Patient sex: M
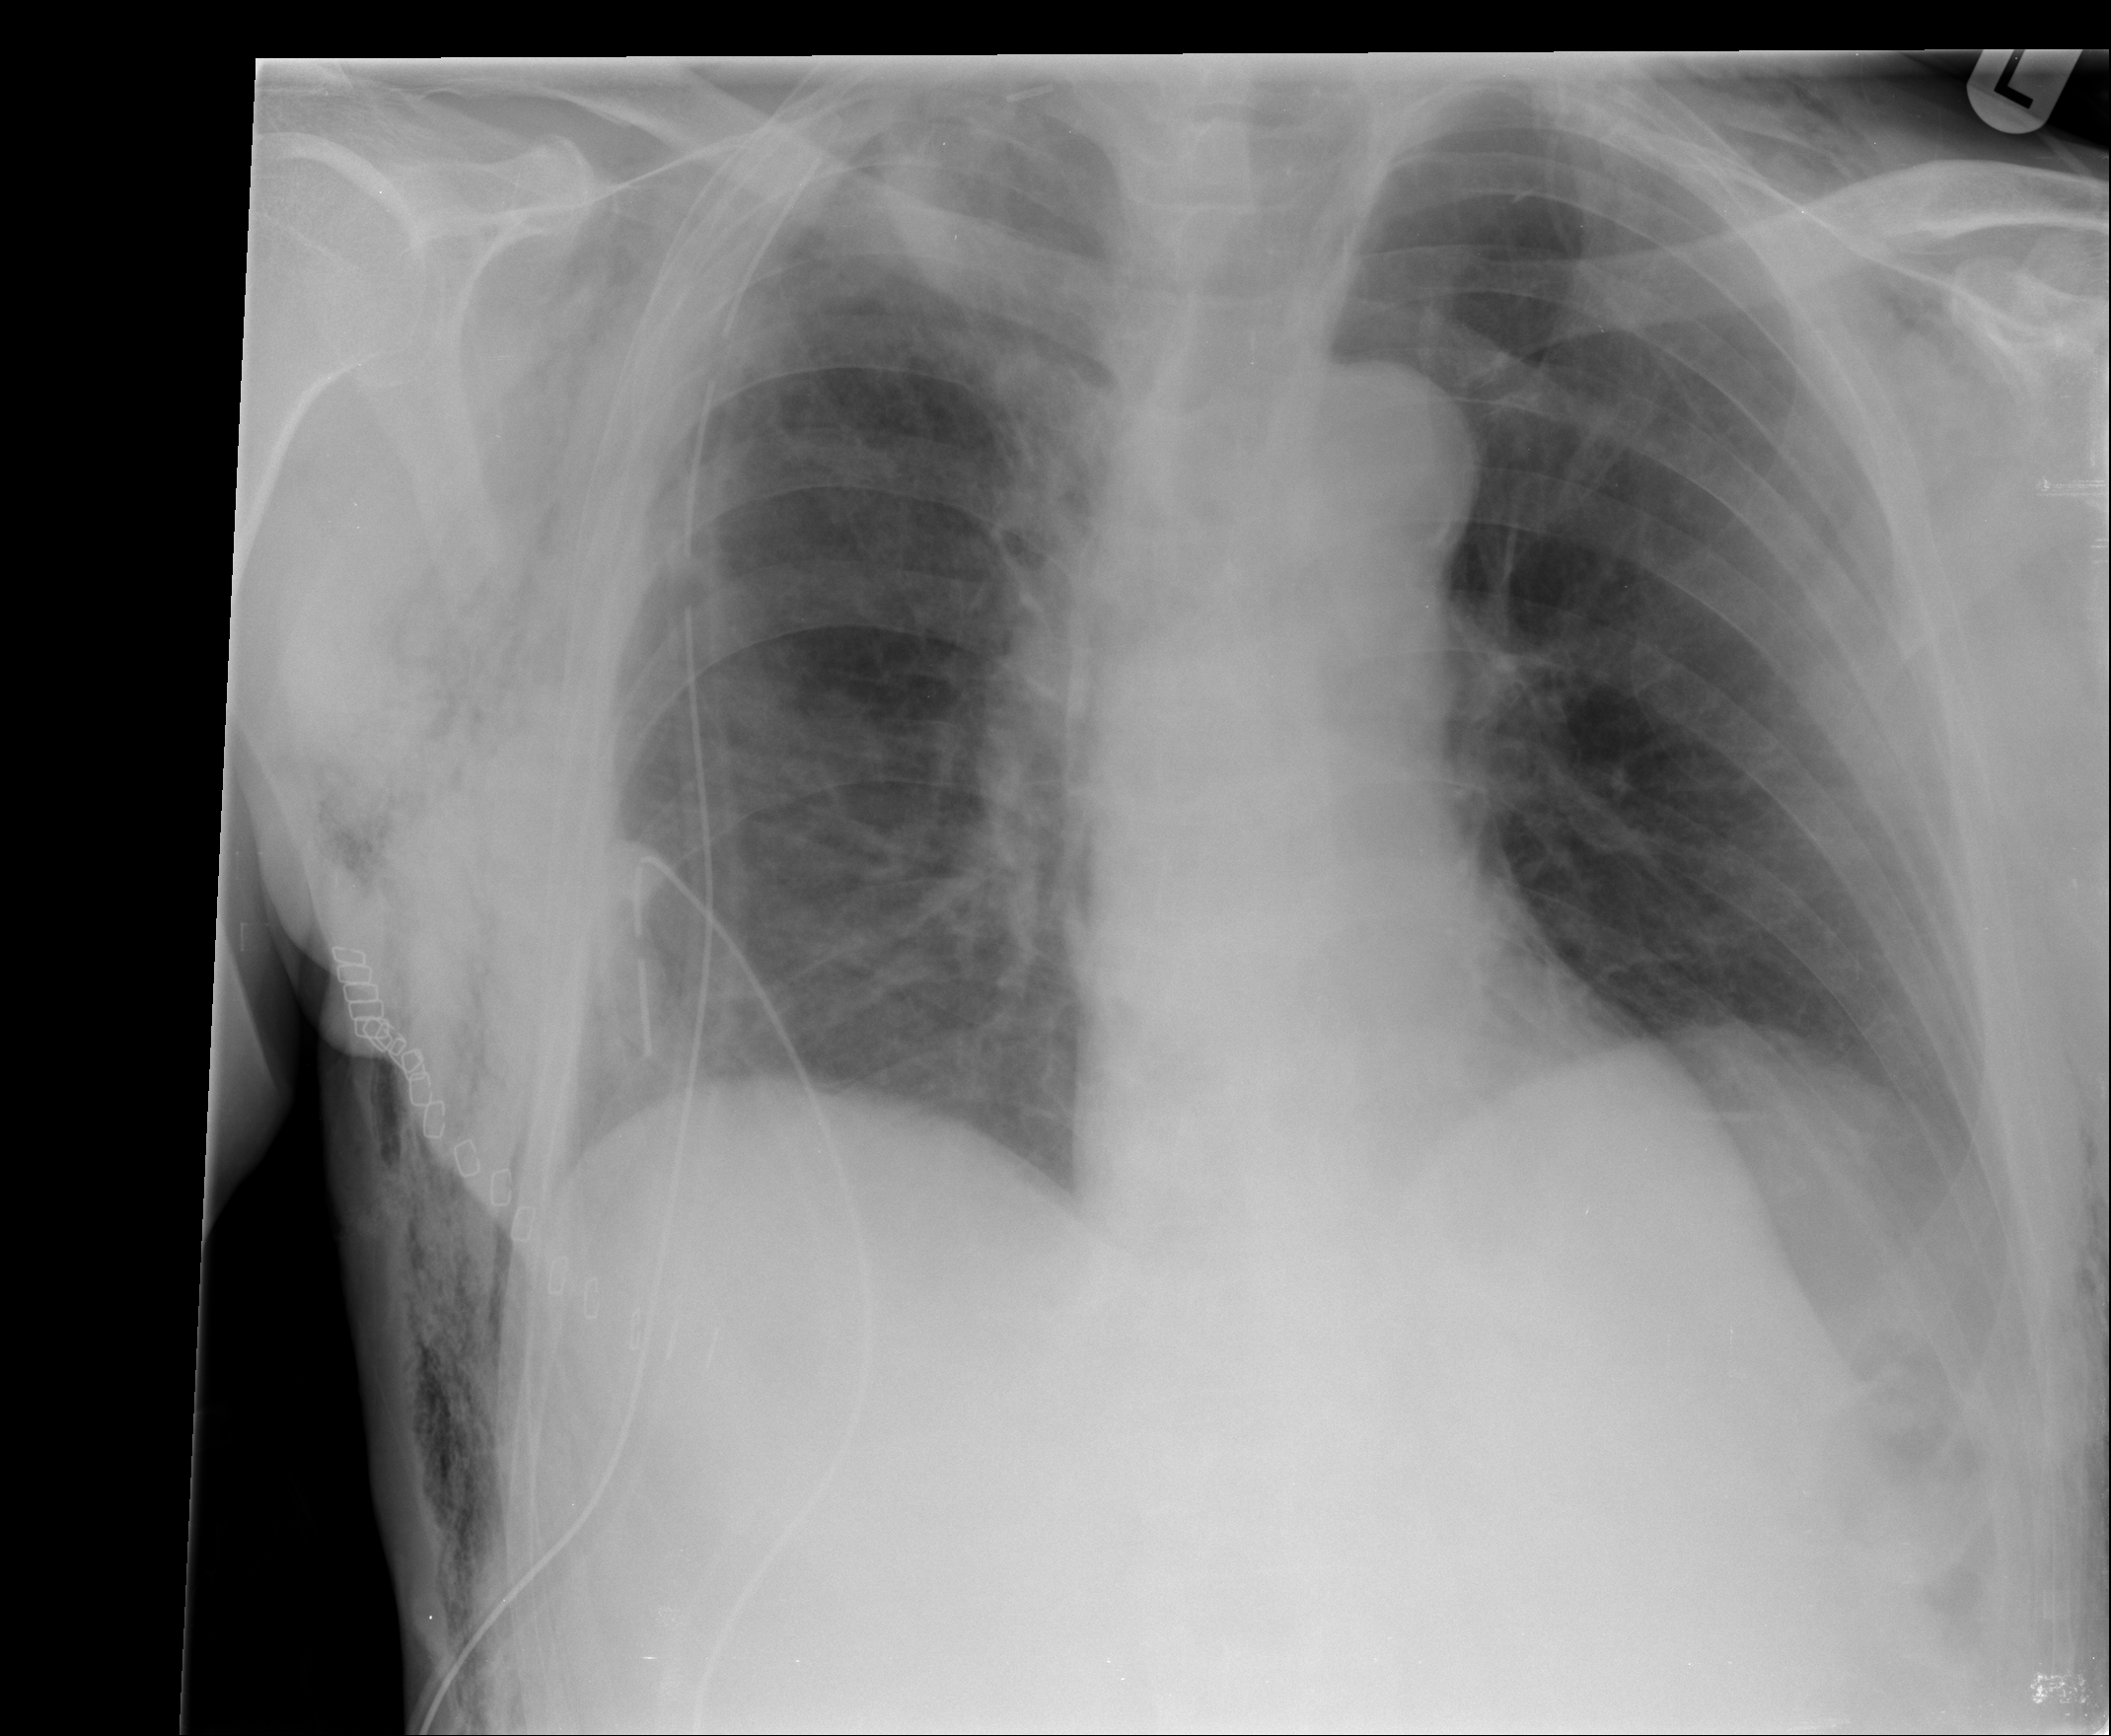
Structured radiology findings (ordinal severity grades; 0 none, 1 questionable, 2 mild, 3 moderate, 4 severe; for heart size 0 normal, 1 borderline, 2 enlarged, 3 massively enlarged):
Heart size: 0
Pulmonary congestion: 0
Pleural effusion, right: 2
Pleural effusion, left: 0
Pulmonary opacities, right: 0
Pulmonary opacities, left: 0
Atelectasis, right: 0
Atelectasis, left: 0